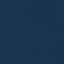
Land use / land cover: SeaLake